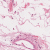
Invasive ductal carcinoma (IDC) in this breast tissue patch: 0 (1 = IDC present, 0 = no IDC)